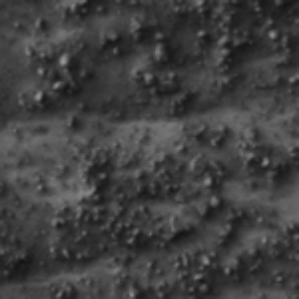
Label: frost